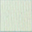
Piece: xx